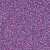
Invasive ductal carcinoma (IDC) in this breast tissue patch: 1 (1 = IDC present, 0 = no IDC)